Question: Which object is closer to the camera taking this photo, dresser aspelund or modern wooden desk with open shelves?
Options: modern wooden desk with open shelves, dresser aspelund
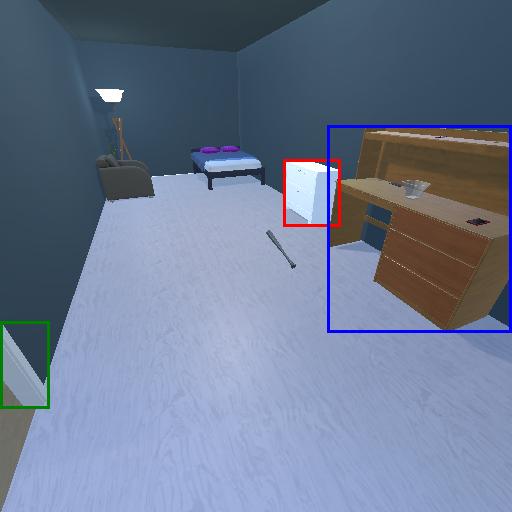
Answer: modern wooden desk with open shelves